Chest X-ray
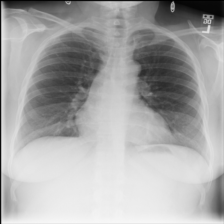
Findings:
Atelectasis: negative
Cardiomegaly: negative
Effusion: negative
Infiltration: negative
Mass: negative
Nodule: negative
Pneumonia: negative
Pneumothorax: negative
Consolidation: negative
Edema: negative
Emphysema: negative
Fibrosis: negative
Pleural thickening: negative
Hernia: negative